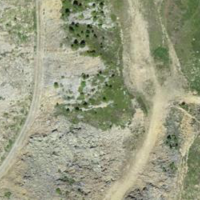
EUNIS habitat code: 26
Species observed at this site:
Jacobaea incana